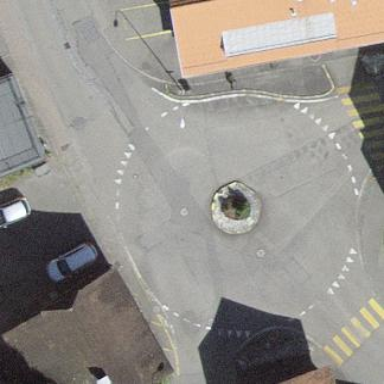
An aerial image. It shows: Residential road with asphalt surface leading to roundabout.